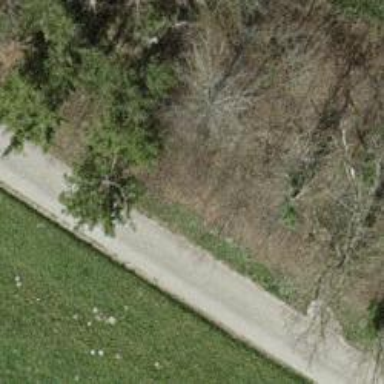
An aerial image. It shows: Well-maintained track road with grade 1 tracktype.